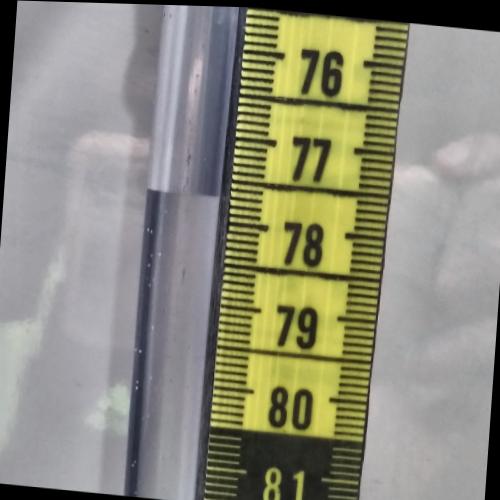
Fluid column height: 77.7 cm